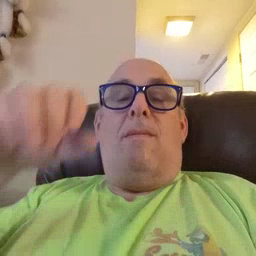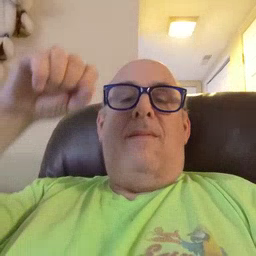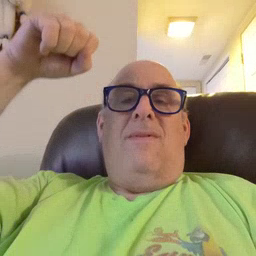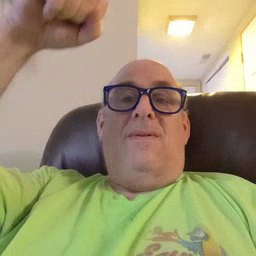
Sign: sun